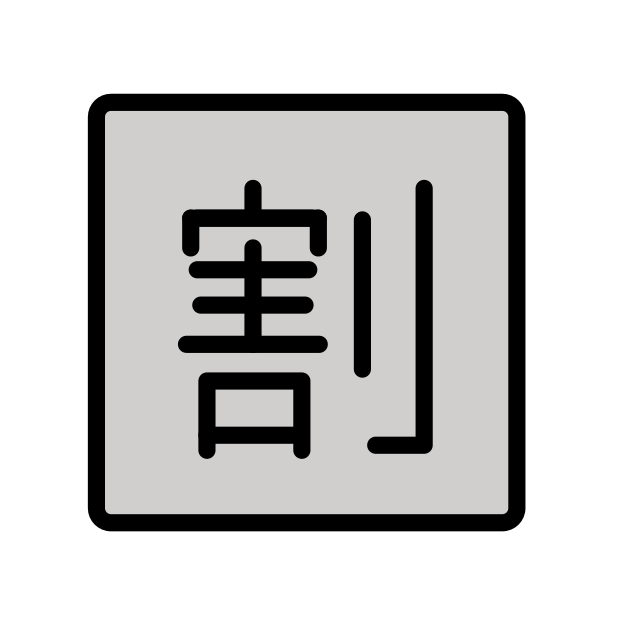
Japanese “discount” button